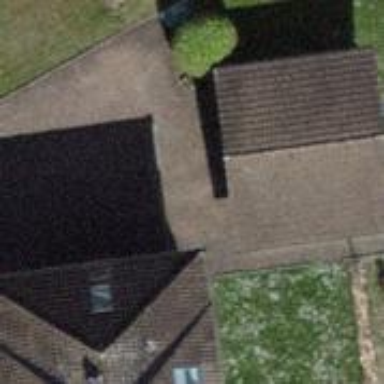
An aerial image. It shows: Garage.